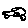
Label: car